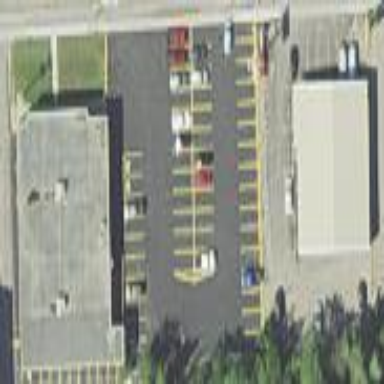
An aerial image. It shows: Retail area.